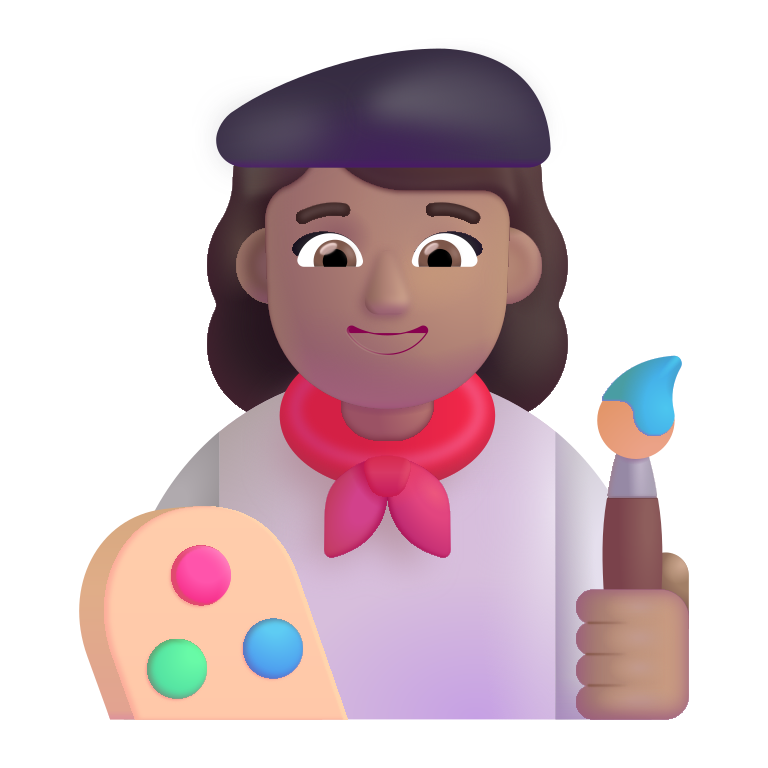
woman artist color